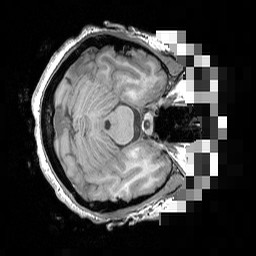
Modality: T1w
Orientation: axial
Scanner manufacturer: siemens
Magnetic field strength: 3 T
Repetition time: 1.5 s
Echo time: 0.00291 s